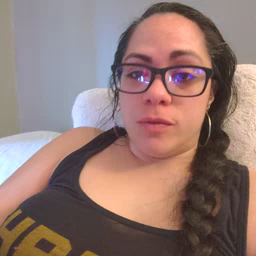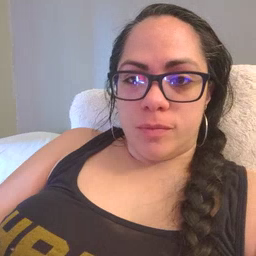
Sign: helicopter